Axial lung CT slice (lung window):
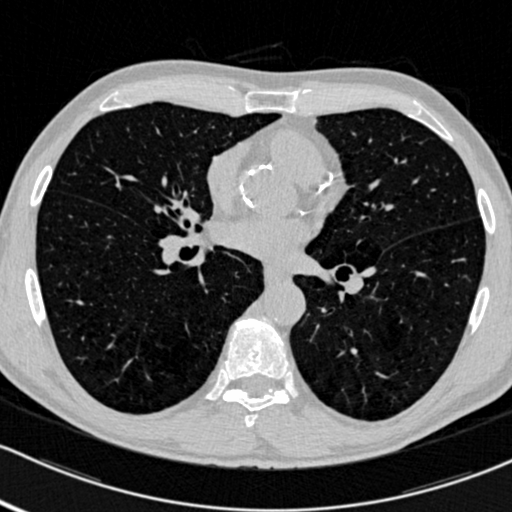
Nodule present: no